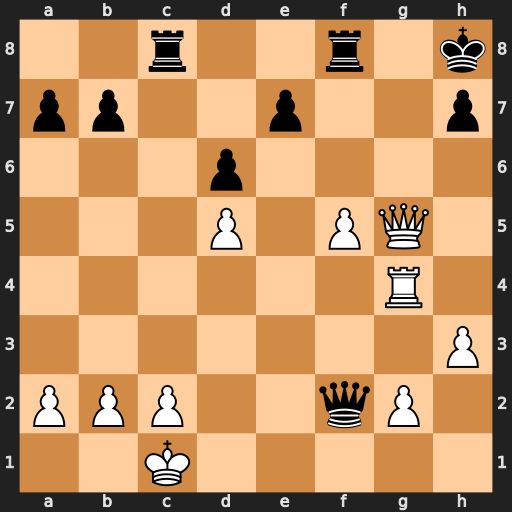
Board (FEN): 2r2r1k/pp2p2p/3p4/3P1PQ1/6R1/7P/PPP2qP1/2K5
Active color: w
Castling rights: -
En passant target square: -
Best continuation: Qg7#